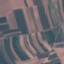
Land use / land cover: PermanentCrop